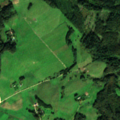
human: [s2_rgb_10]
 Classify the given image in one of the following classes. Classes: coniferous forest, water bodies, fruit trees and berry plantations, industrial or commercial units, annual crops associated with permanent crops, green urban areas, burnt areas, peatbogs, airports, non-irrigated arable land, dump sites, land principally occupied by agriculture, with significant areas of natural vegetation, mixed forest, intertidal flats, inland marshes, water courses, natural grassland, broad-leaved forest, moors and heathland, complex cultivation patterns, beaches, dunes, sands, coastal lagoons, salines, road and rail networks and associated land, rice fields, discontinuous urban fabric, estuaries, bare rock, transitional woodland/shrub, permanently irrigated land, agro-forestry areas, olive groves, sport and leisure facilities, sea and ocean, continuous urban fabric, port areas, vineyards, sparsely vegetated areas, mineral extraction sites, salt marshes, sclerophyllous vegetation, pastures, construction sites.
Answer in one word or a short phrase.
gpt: pastures, complex cultivation patterns, land principally occupied by agriculture, with significant areas of natural vegetation, broad-leaved forest, mixed forest